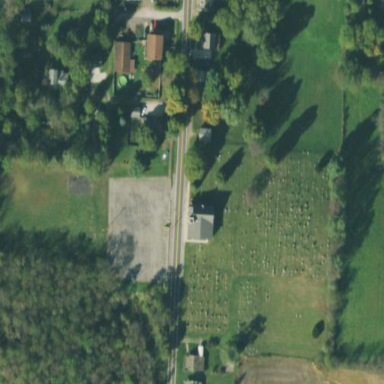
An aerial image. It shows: Cemetery with graves.